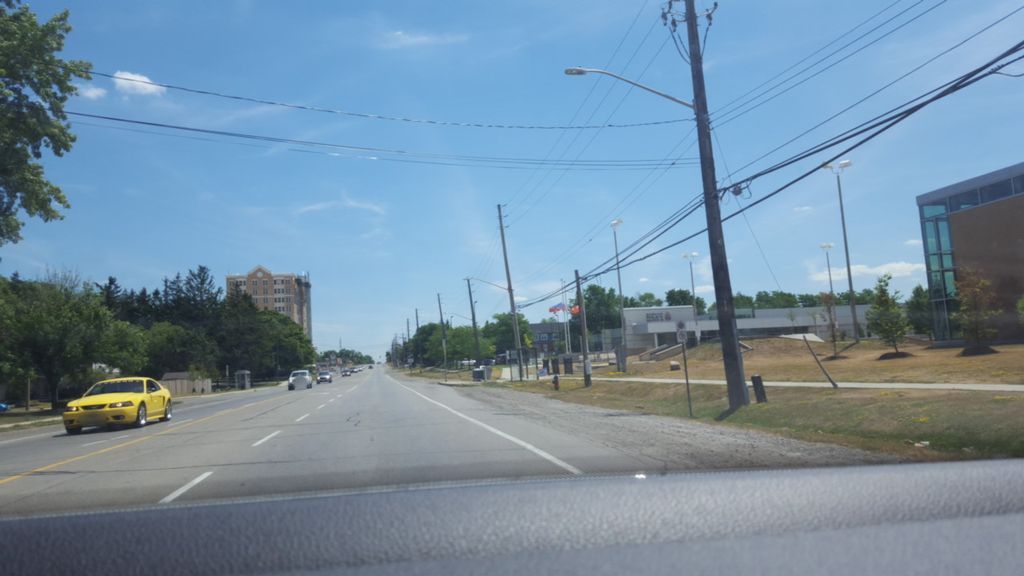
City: hamilton